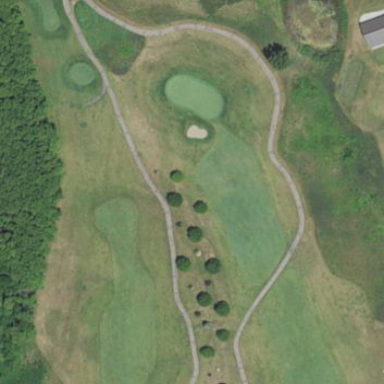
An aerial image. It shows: Golf rough area.